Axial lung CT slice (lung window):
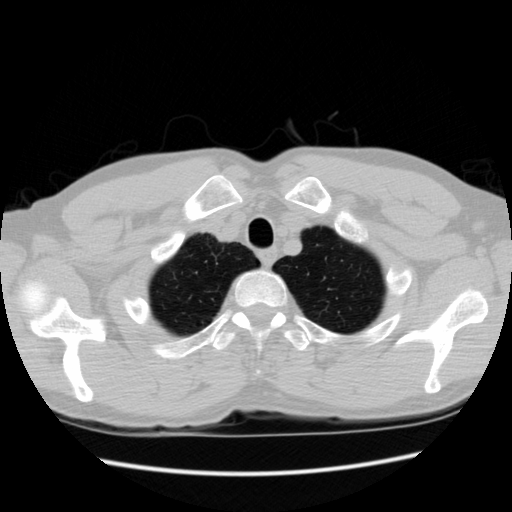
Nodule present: no